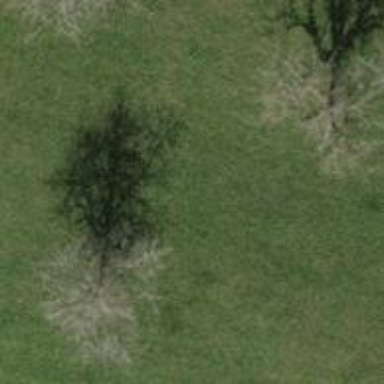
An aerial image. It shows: Single tag "natural: tree."